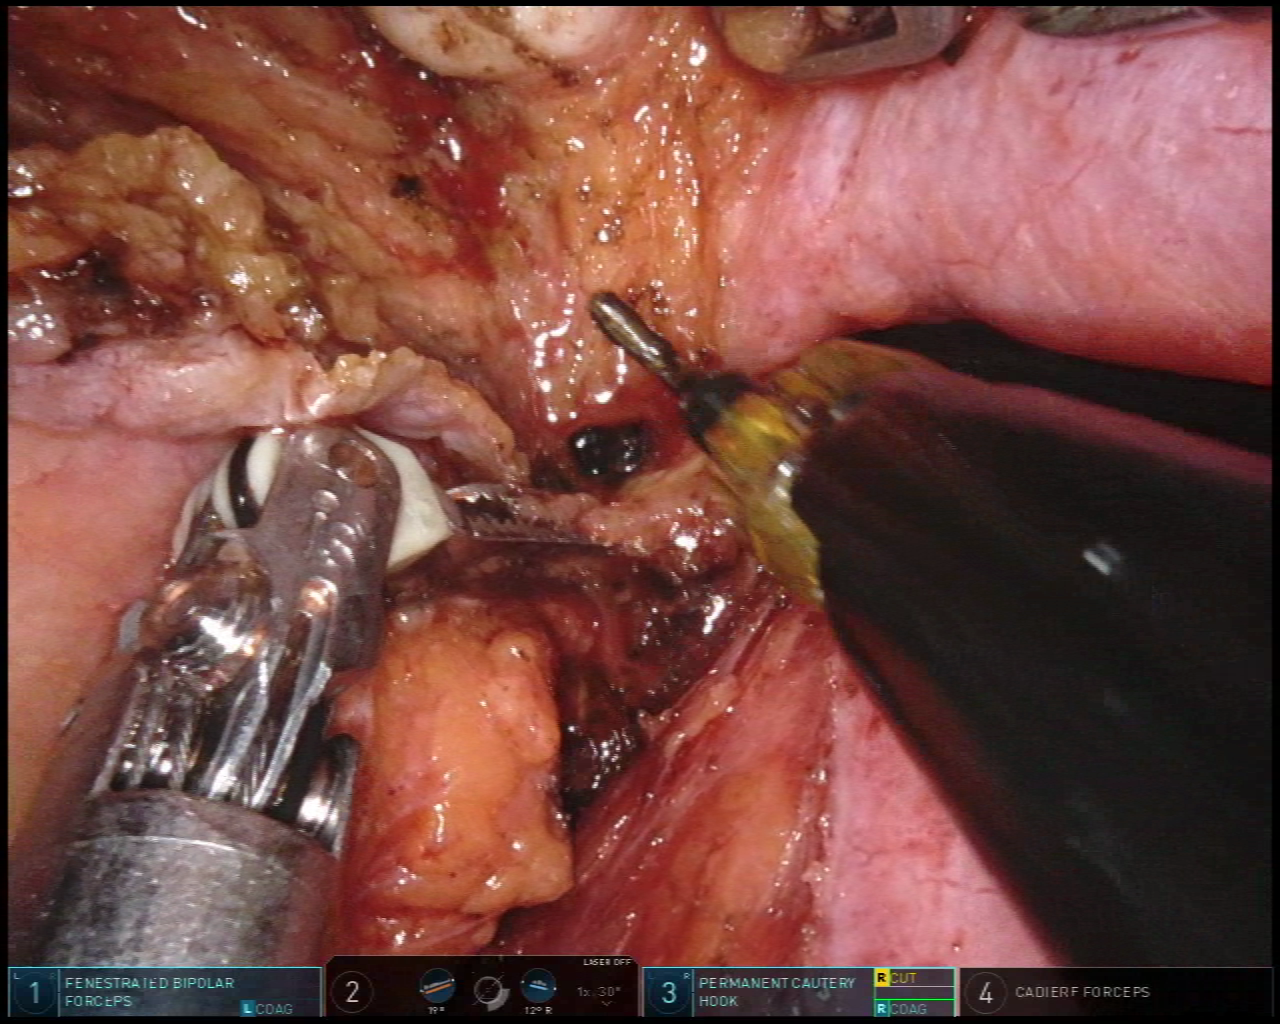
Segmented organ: vesicular_glands
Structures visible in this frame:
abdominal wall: no
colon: no
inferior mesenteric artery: no
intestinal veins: no
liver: no
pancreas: no
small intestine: no
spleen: no
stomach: no
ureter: no
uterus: no
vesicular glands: yes